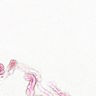
Metastatic tissue present: no